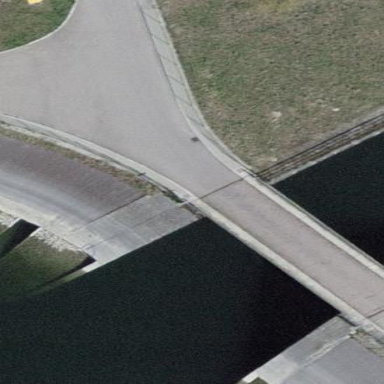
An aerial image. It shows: Concrete bridge.